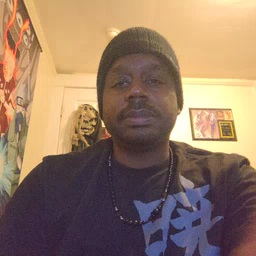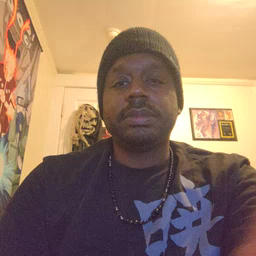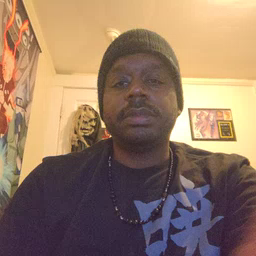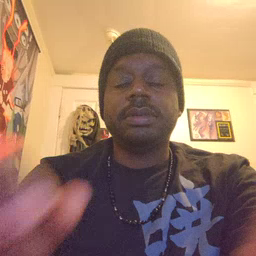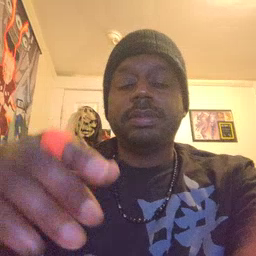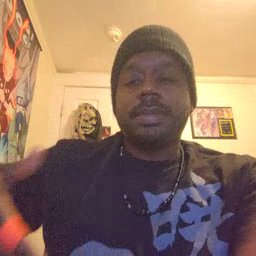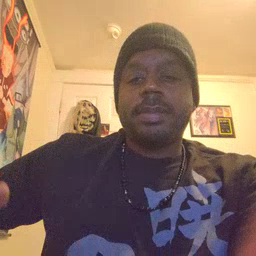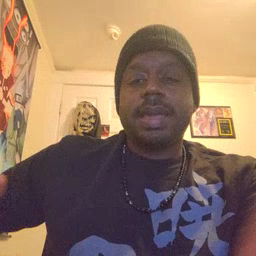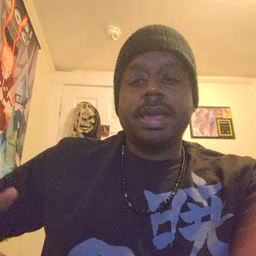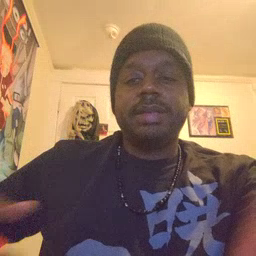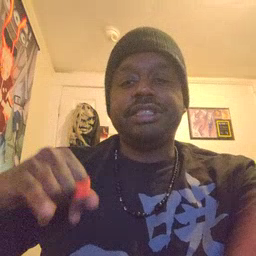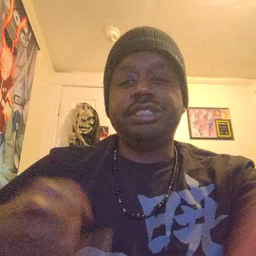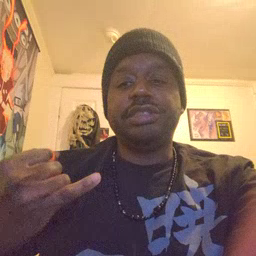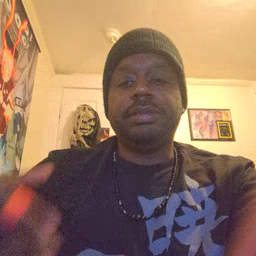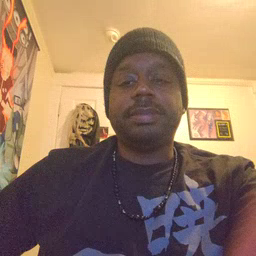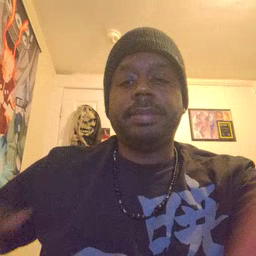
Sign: jeans